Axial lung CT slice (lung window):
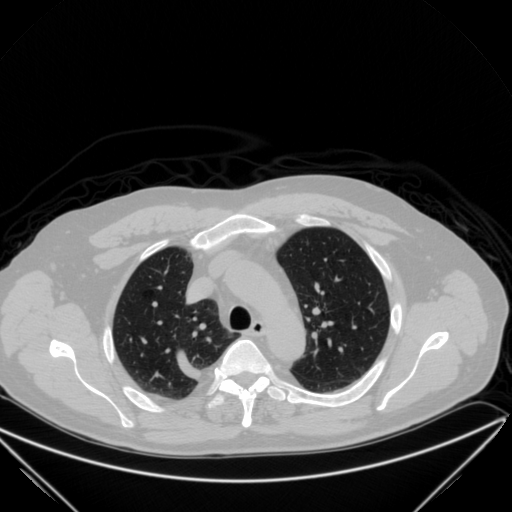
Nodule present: no